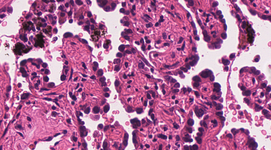
Tumor epithelial tissue: yes
Tumor-associated stroma tissue: yes
Normal tissue: no